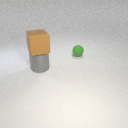
large brown rubber cube above large gray metal cylinder